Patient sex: M
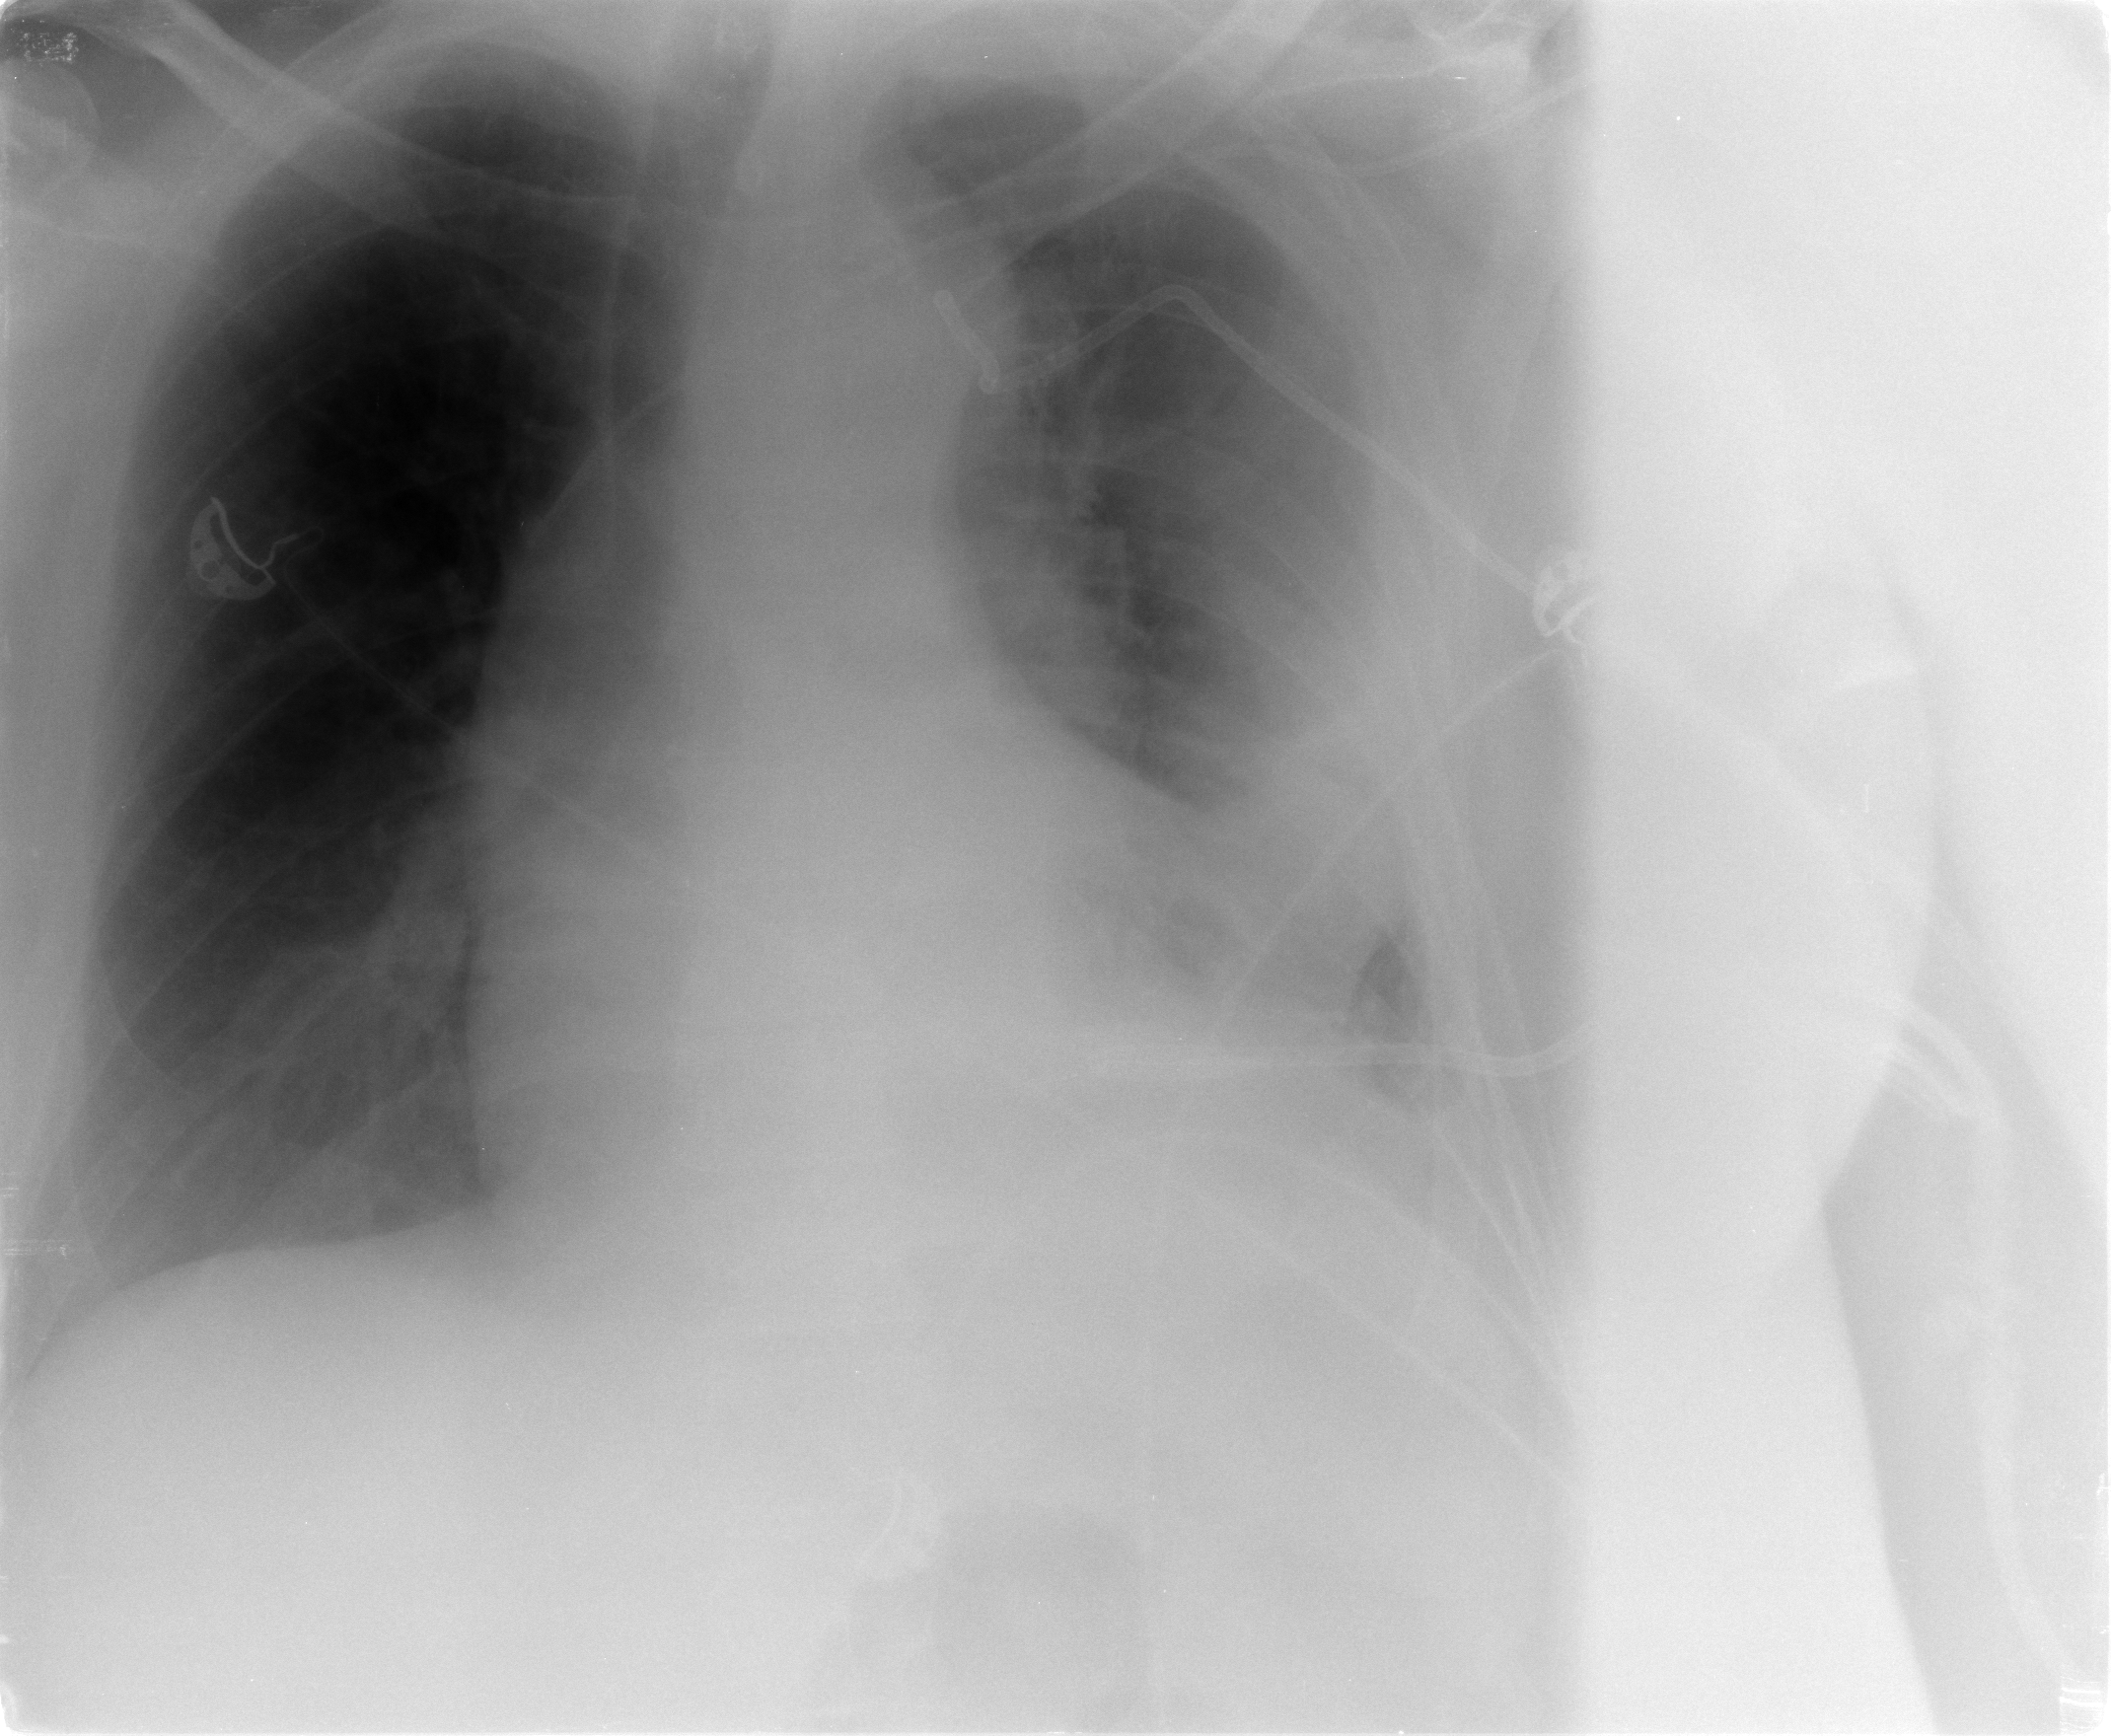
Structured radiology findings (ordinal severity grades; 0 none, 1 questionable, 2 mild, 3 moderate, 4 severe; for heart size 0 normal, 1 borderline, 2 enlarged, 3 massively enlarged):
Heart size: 2
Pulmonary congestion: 2
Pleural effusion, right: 2
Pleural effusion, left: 3
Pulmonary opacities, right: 0
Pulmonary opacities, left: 0
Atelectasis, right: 2
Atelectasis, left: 3